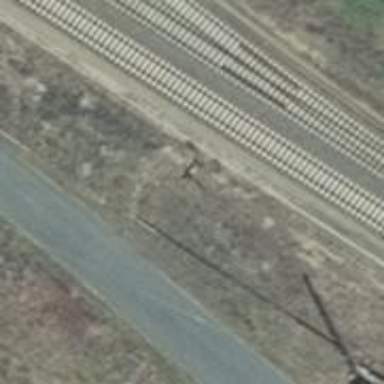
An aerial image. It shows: Disused railway siding.